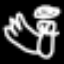
Label: angel